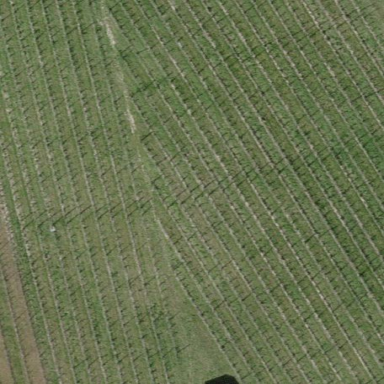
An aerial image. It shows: Vineyard with grape crops.